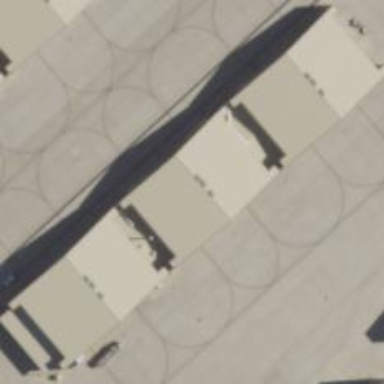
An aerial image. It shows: Hangar located at airport.